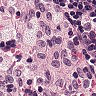
Metastatic tissue present: no